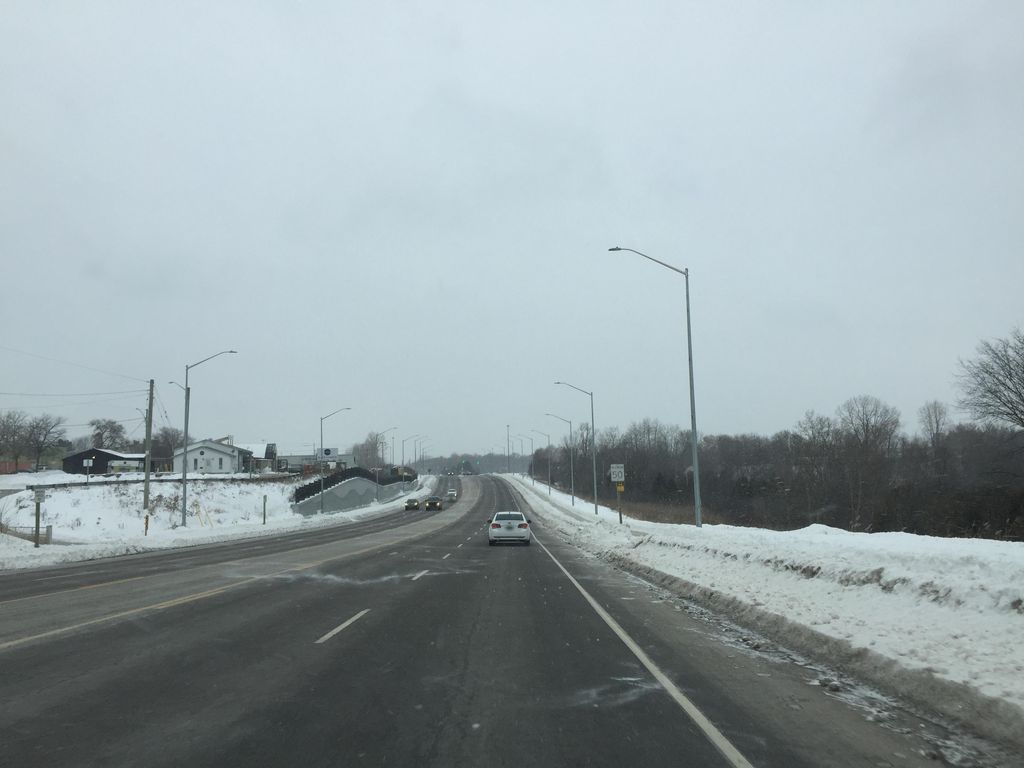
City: kitchener-waterloo